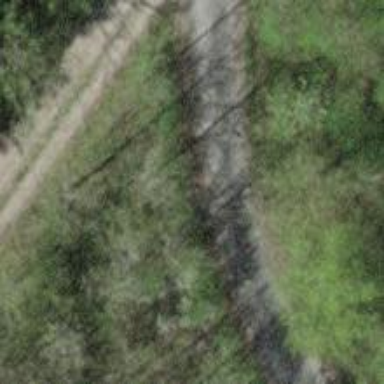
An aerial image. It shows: Track road with pebblestone surface.